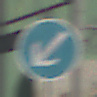
Verkehrszeichen: VorgeschriebeneVorbeifahrtLinks
Umgebung: Outdoor, Special
Tageszeit: MorningAfternoon
Wetter: PartlyCloudy
Licht: Natural
Jahreszeit: NotSpecified
Kontrast: HighContrast